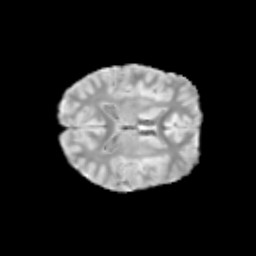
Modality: T2w
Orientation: axial
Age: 11
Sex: male
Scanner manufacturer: siemens
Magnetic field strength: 3 T
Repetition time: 3.8 s
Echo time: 0.07 s